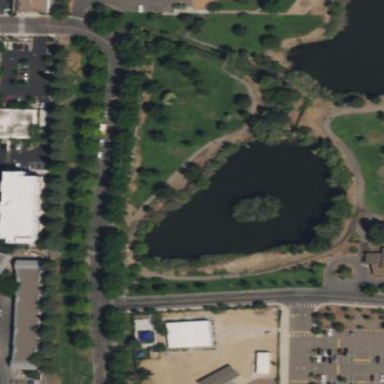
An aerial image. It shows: Pond with natural water.